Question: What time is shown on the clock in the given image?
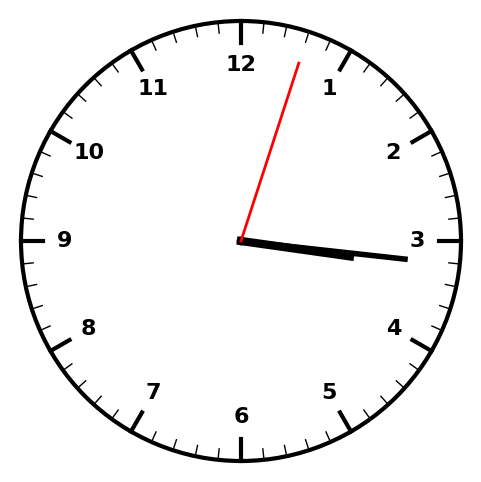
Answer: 03:16:03